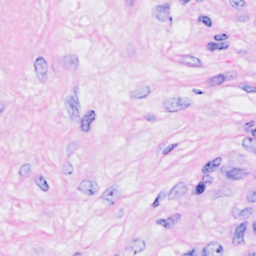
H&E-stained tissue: Breast